Interaction volume radius: 10 \u00c5
Interaction volume height: 45 \u00c5
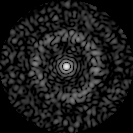
Disorder parameter: 0.8349